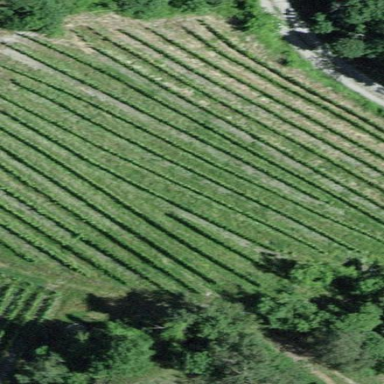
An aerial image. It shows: Vineyard growing grape vines to produce wine.